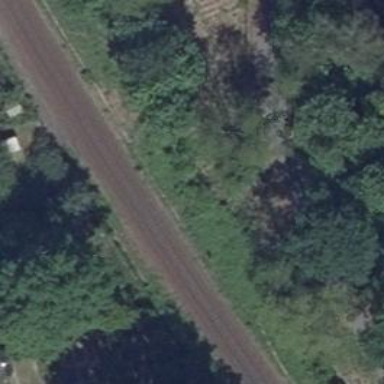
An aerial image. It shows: Railway track.